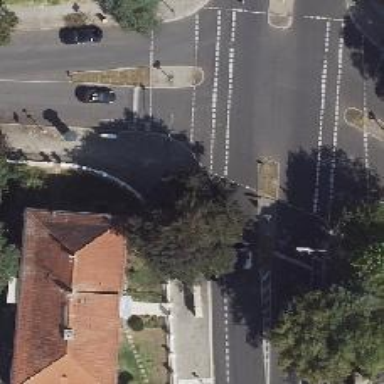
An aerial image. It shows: Crossing with traffic signals.